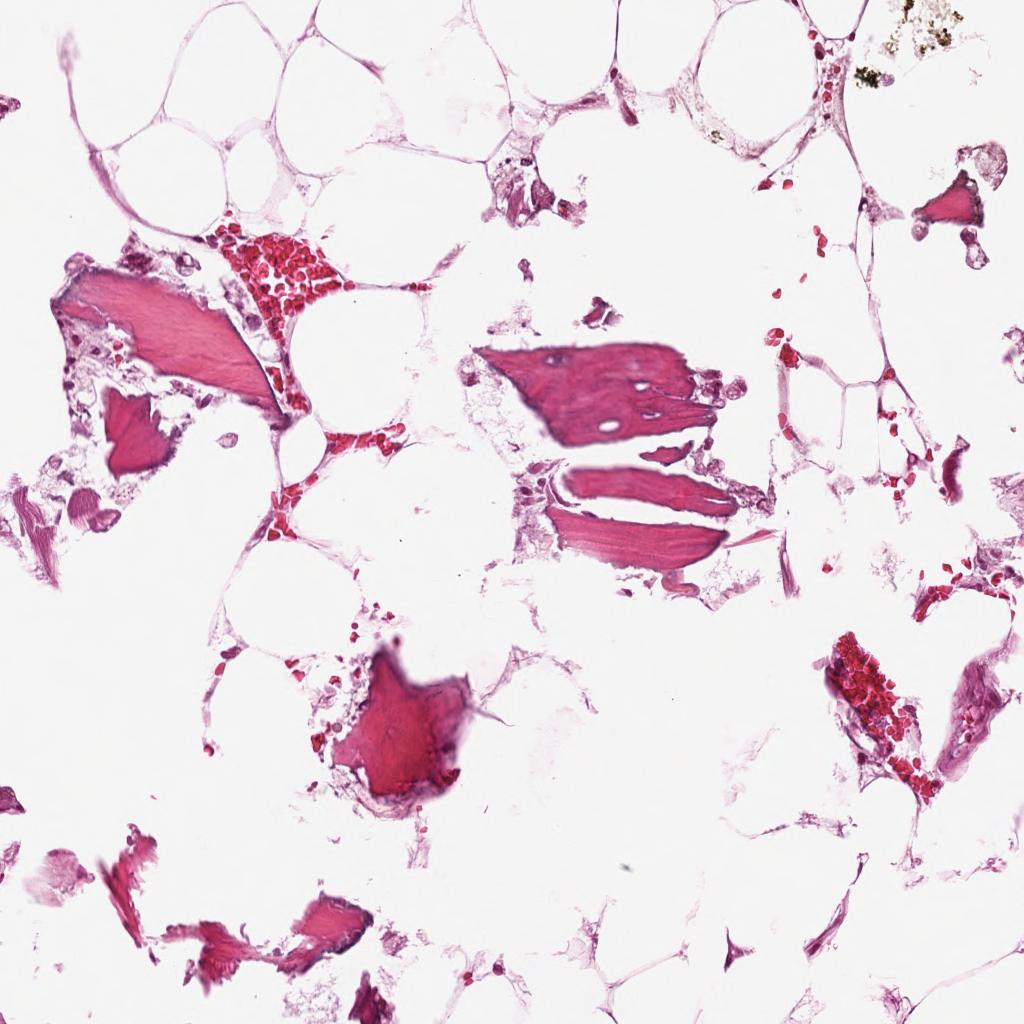
Label: Non-Tumor